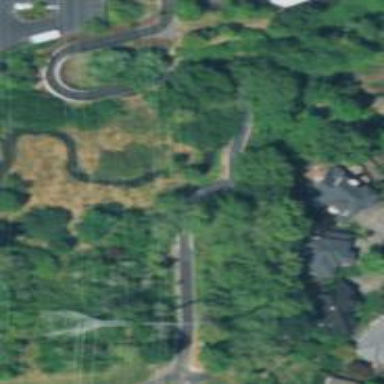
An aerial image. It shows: Bridge over cycleway.